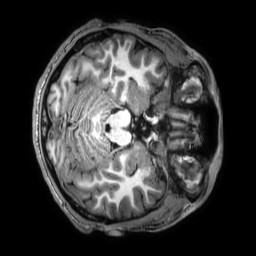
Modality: T1w
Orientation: axial
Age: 33
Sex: male
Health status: healthy
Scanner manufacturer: philips
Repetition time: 0.009 s
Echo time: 0.004 s